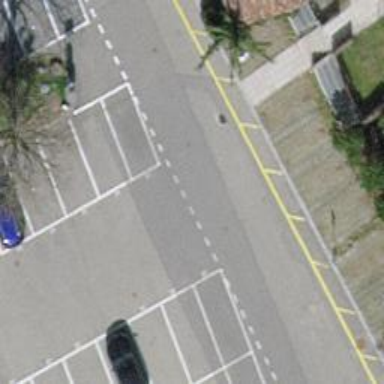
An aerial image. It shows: Parking aisle designated as service road.